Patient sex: M
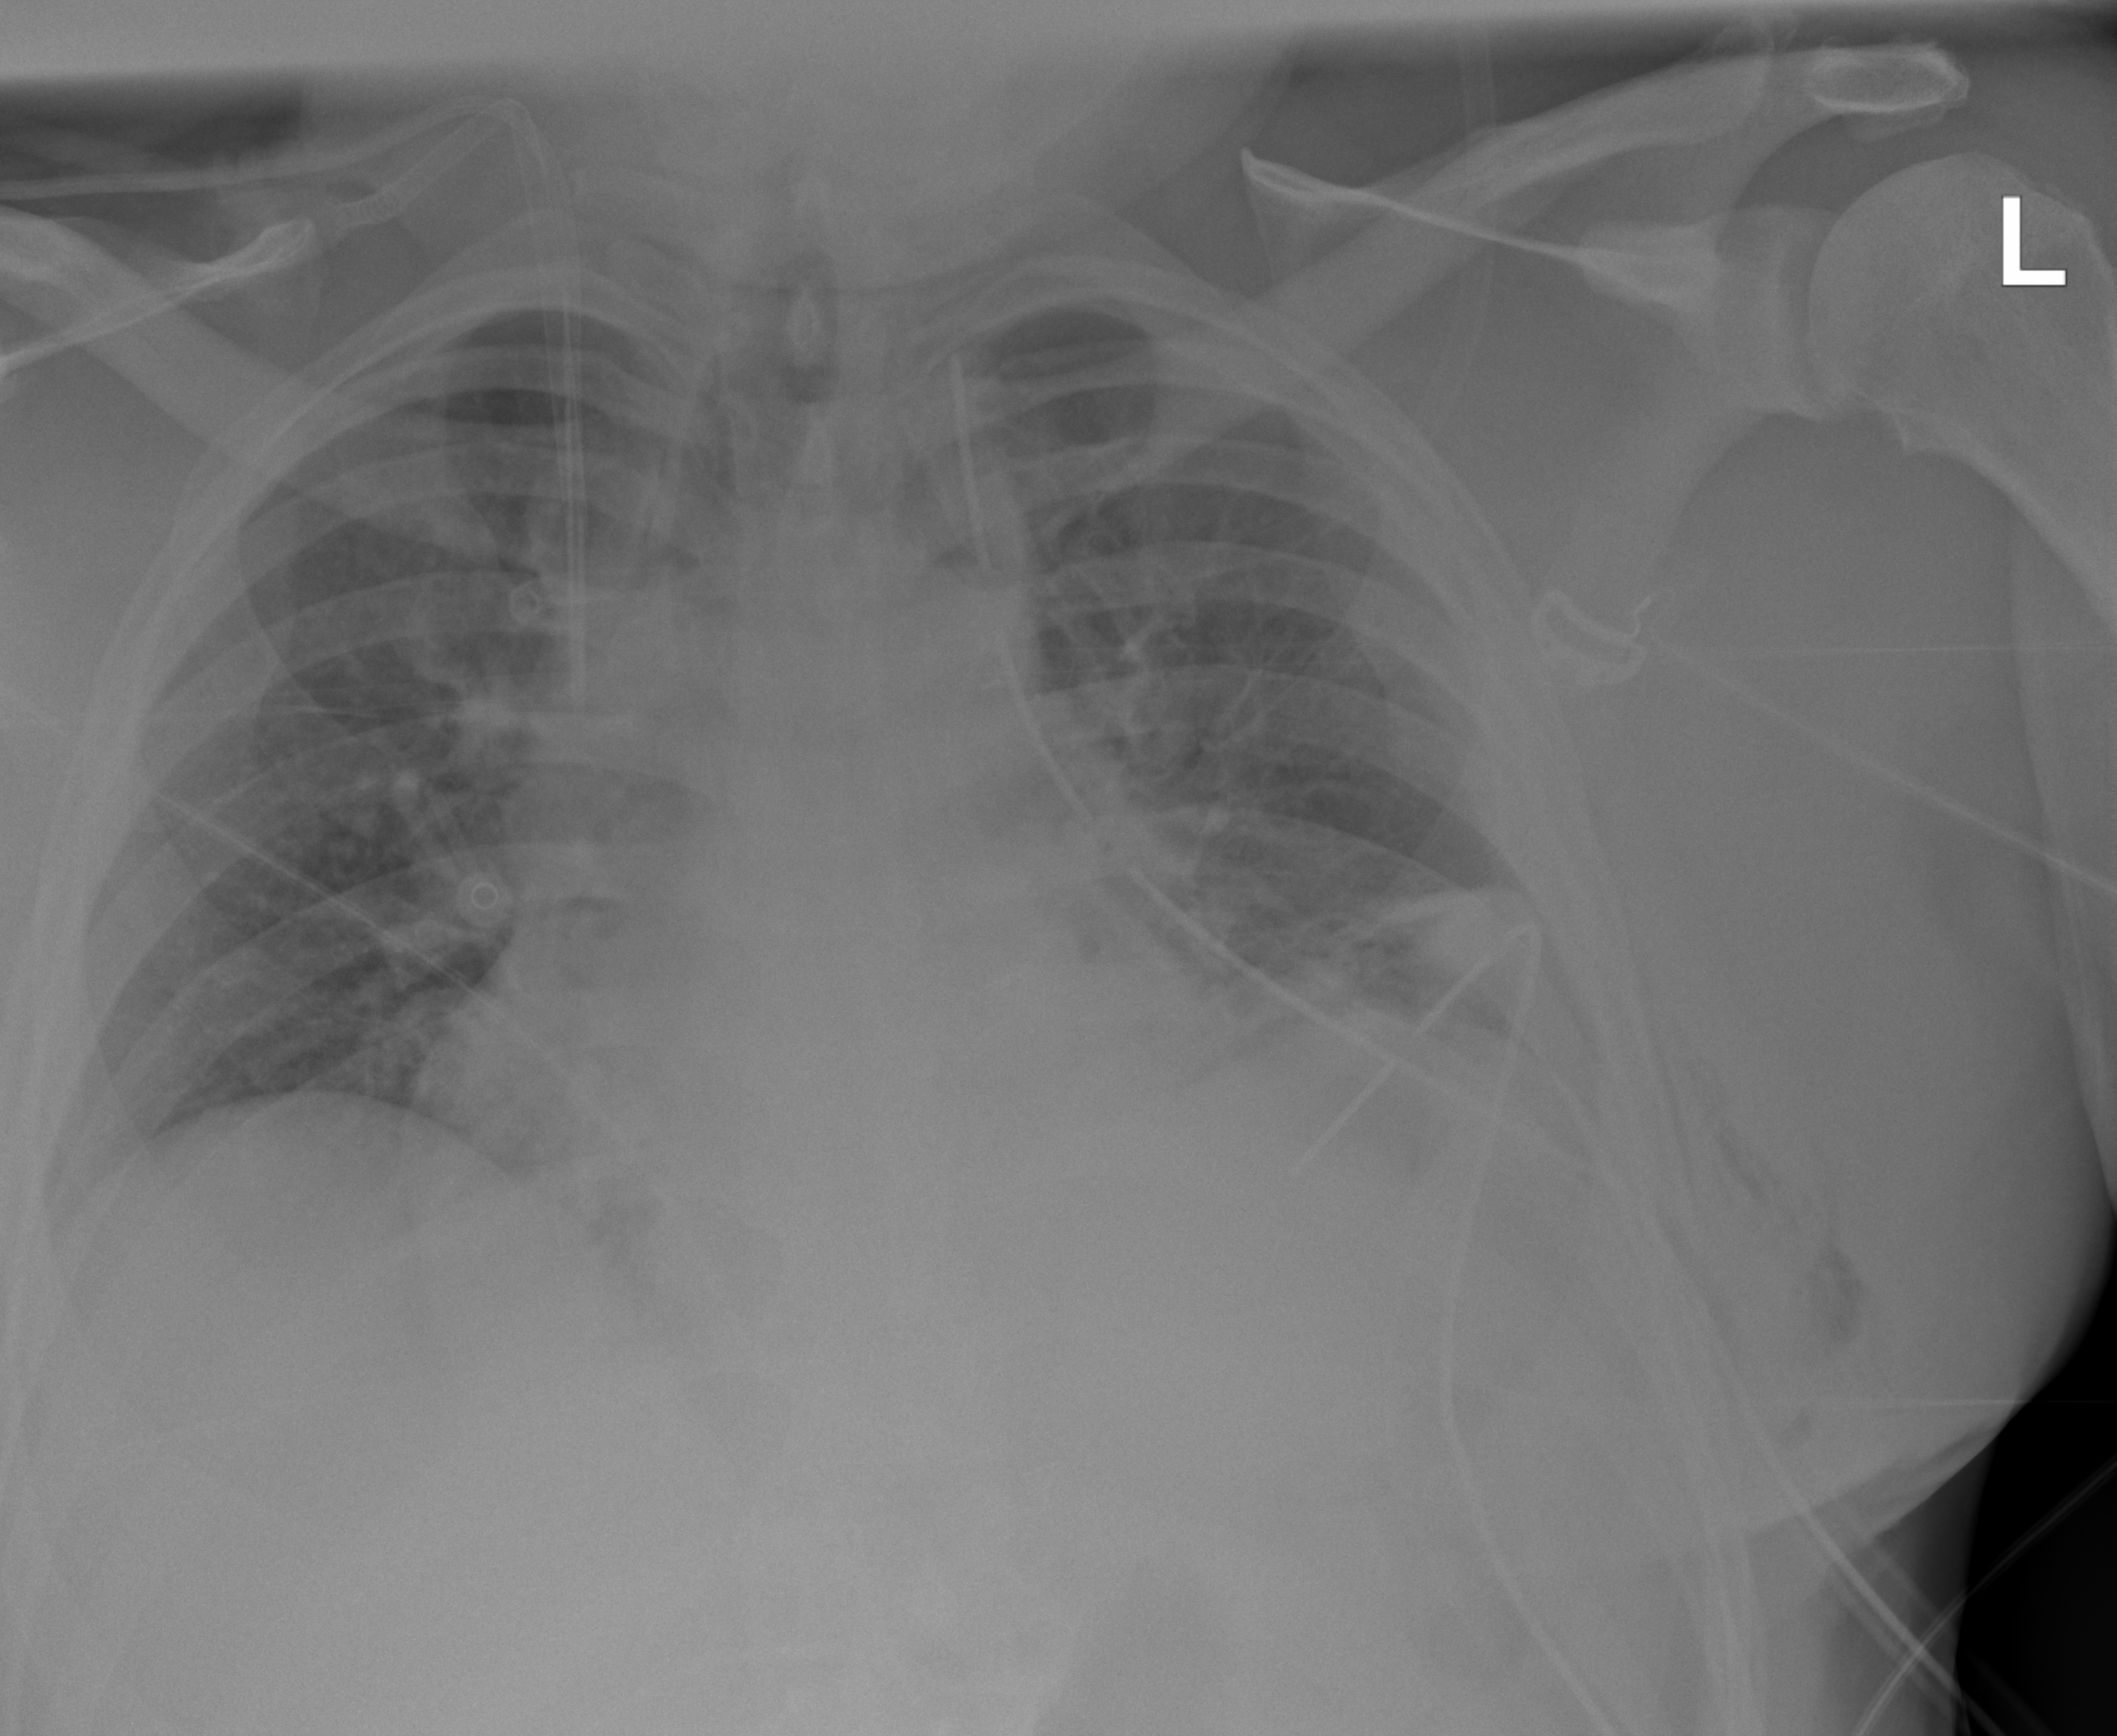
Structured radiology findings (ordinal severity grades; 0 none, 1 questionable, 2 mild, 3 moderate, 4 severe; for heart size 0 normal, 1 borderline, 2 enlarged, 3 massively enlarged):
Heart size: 2
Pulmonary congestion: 2
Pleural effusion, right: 0
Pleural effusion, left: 0
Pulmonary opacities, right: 0
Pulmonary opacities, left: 0
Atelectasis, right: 2
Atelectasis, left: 2